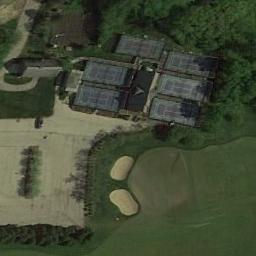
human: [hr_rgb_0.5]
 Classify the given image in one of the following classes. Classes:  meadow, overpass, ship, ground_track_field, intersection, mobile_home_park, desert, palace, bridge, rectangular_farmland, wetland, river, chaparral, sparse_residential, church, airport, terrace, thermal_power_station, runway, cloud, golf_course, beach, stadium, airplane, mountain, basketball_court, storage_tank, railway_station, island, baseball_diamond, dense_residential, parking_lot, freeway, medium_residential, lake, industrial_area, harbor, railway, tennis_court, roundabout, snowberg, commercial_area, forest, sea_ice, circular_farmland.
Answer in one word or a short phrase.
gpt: tennis_court